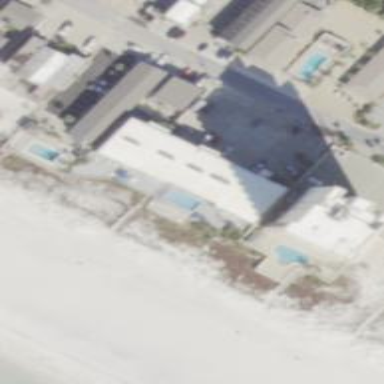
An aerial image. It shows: Hotel building.